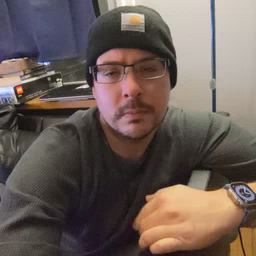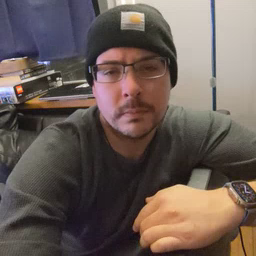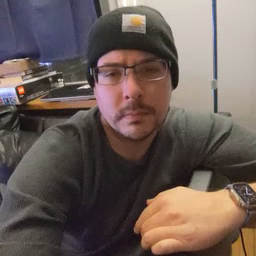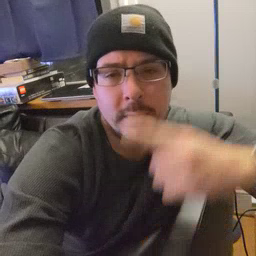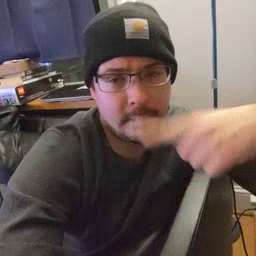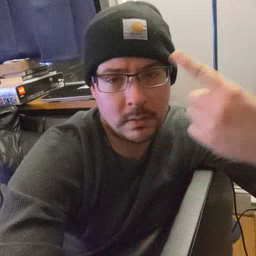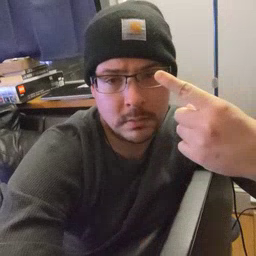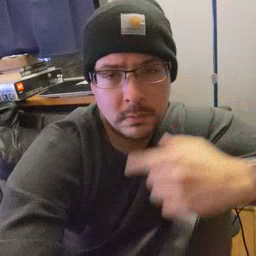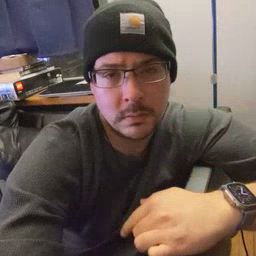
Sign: face